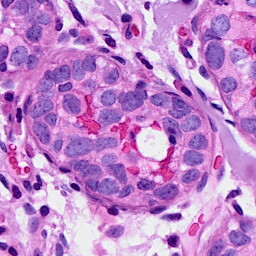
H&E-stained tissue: Breast